【题型】填空题　【知识点】函数　【难度】easy
设函数$f(x)=\frac{ax+b}{x^2+c}$（$a,b,c$为常数）在$[-1,1]$上严格递减，在$(-\infty,-1]$和$[1,+\infty)$上严格递增，且$y=f(x)$的部分图像如图所示，则$a+b+c=$\underline{\ \ \ \ \ \ }

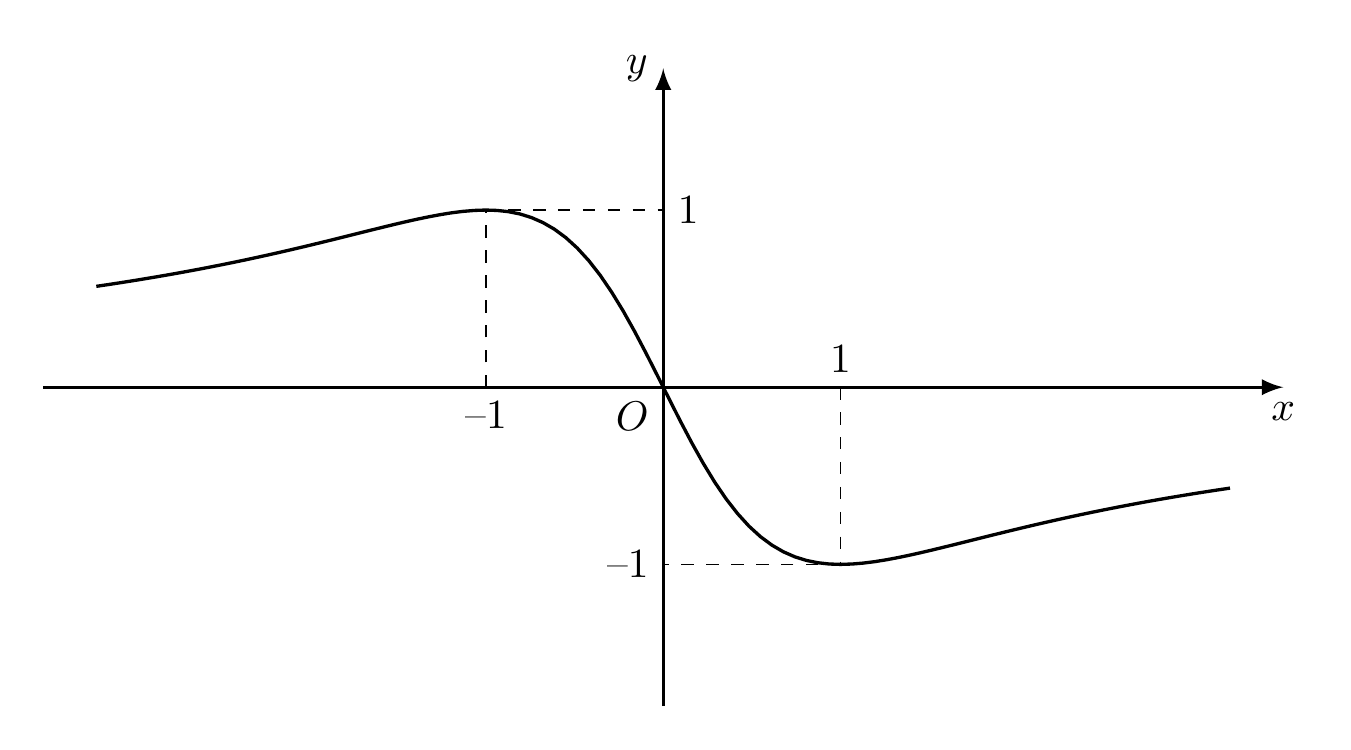
【解答】
\textbf{【答案】} $-3$

\textbf{【知识点】} 根据极值点求参数、导数的运算法则、函数图像的识别、根据函数的单调性求参数值

\textbf{【分析】} 结合函数定义域得$c<0$，$f(0)=0$，$f(1)=-1$，$f(-1)=1$，$f'(1)=f'(-1)=0$，代入函数及导函数可得方程组，求解可得。

\textbf{【详解】}
由题意得，$f(x)$的定义域为$\mathbb{R}$，所以$c<0$。

由图可知$f(0)=-\frac{b}{c}=0$，解得$b=0$，

则$f(x)=\frac{ax}{x^2-c}$，因为$f(1)=\frac{a}{1-c}=-1$，则有$c=a+1$①，

由$f(x)$在$[-1,1]$上严格递减，在$(-\infty,-1]$和$[1,+\infty)$上严格递增，

则$f'(1)=f'(-1)=0$。

由$f(x)=\frac{ax}{x^2-c}$，则$f'(x)=\frac{a(x^2-c)-ax\cdot 2x}{(x^2-c)^2}=\frac{-ax^2-ac}{(x^2-c)^2}$，

则$f'(1)=\frac{-a-ac}{(1-c)^2}=0$，则$a(1+c)=0$②。

由①②解得$\begin{cases} c=1 \\ a=0 \end{cases}$（舍），或$\begin{cases} c=-1 \\ a=-2 \end{cases}$，

则$a+b+c=-3$。

故答案为：$-3$。